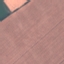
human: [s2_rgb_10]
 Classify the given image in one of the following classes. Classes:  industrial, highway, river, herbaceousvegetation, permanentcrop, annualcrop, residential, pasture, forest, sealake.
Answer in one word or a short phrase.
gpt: AnnualCrop